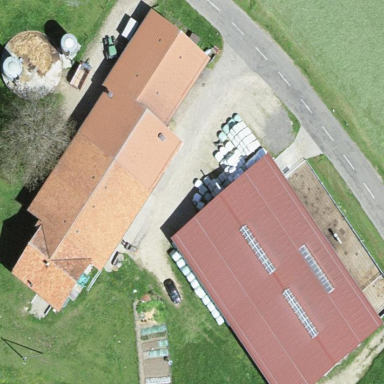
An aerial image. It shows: Farmyard area.